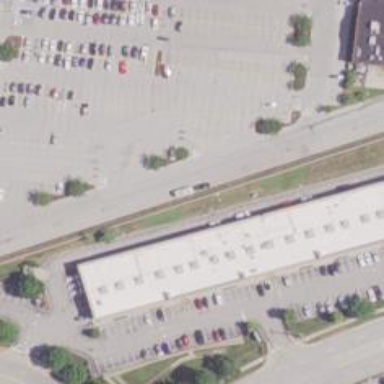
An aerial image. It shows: Retail building.